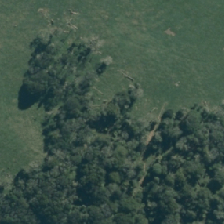
Land cover: indigenous_forest